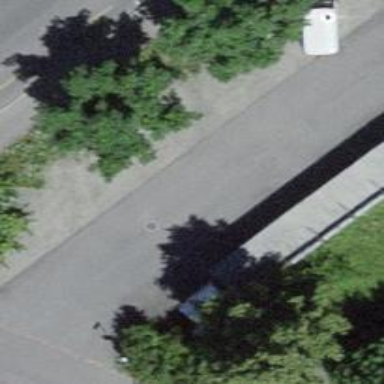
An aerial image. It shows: Recycling container at amenity designated for recycling.